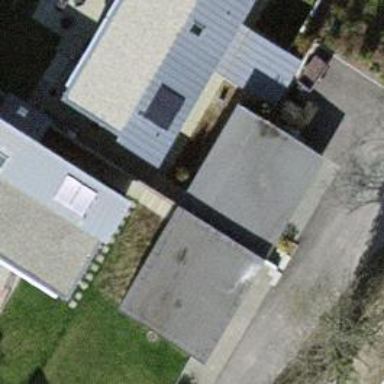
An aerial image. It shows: Carport building.